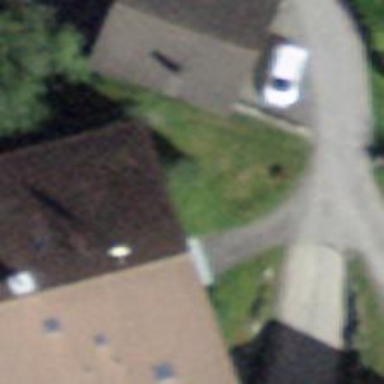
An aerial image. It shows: Garage.